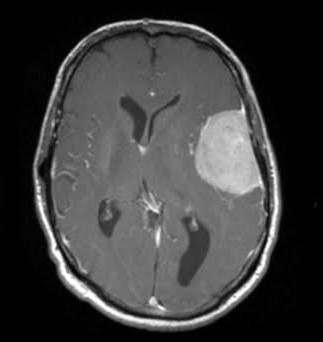
Label: meningioma